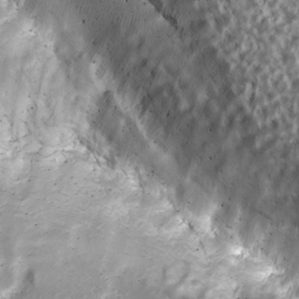
Label: non_frost